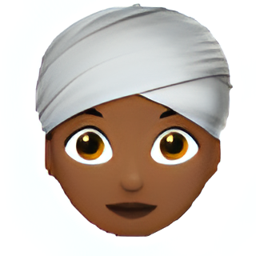
Name: woman wearing turban type 5
Emoji: 👳🏾‍♀️
Group: People & Body
Sub-group: person-role